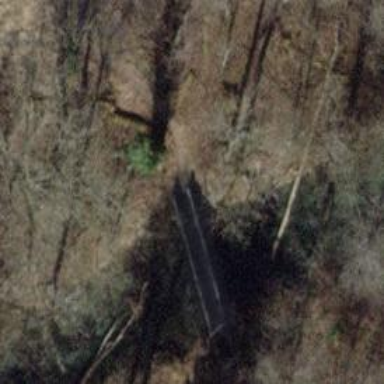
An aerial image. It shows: Track road on metal bridge.